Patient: sex M, age 61
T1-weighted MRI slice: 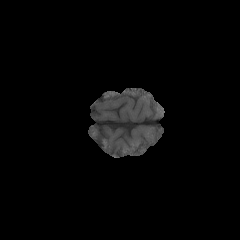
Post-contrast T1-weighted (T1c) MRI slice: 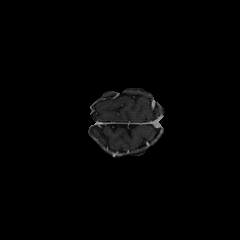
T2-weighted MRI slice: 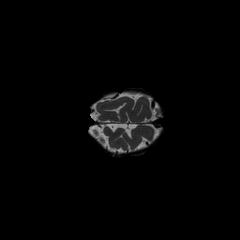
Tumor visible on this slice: no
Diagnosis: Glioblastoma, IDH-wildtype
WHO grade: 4